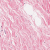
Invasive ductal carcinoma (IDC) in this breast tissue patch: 0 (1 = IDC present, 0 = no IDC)